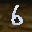
Label: 6